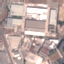
Label: Industrial